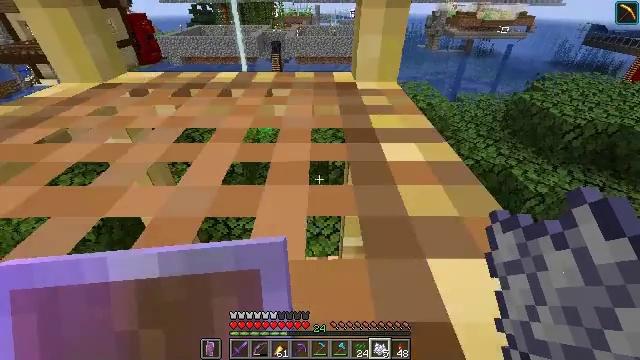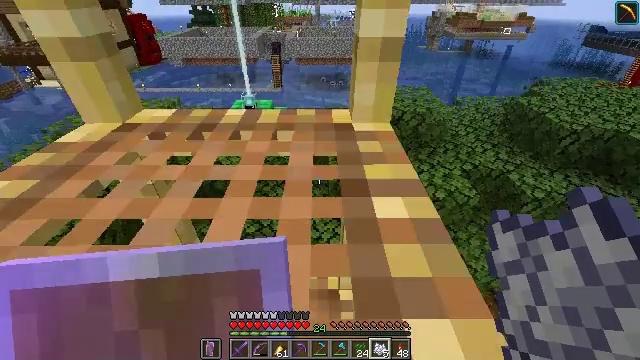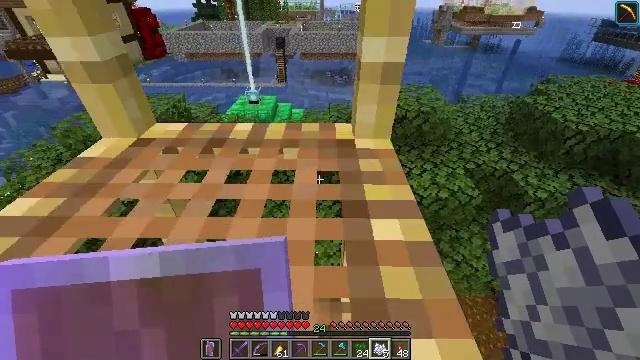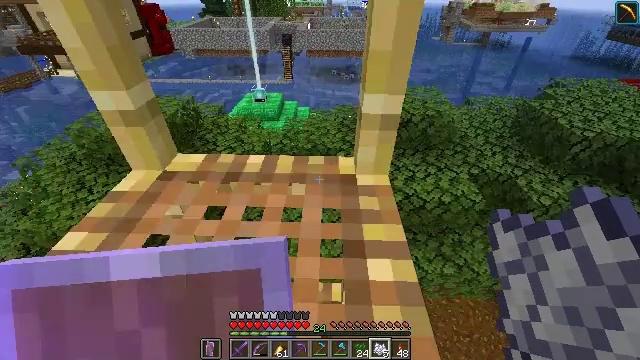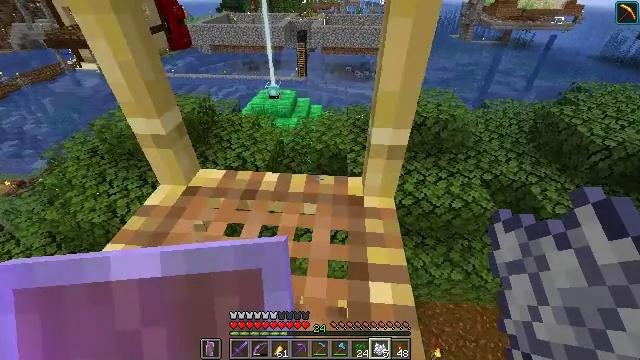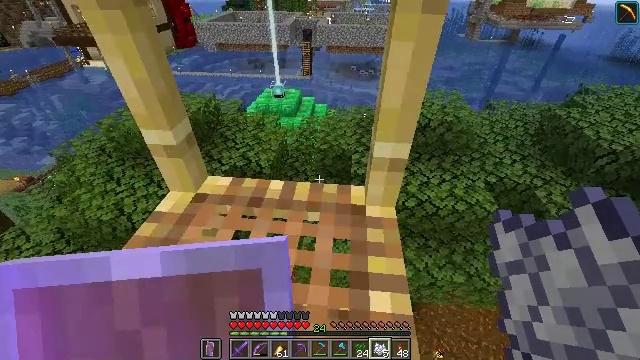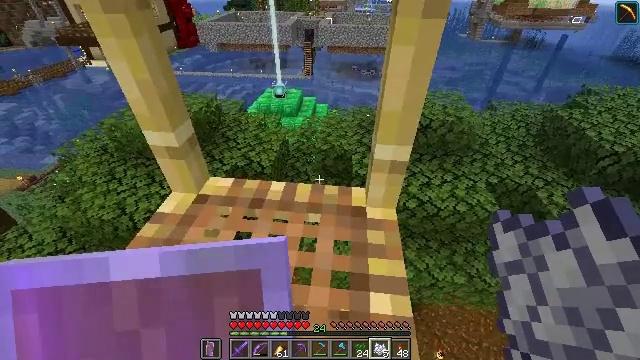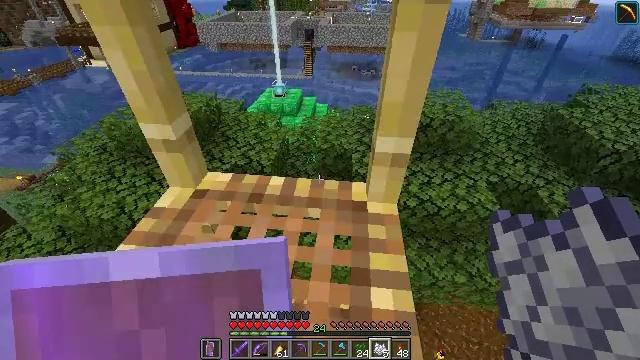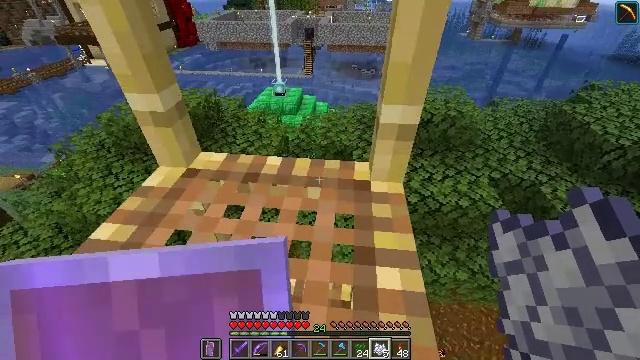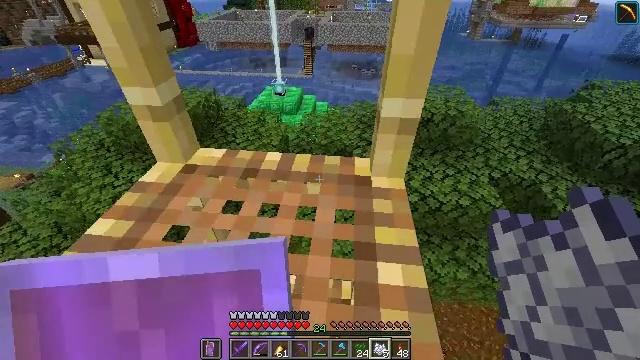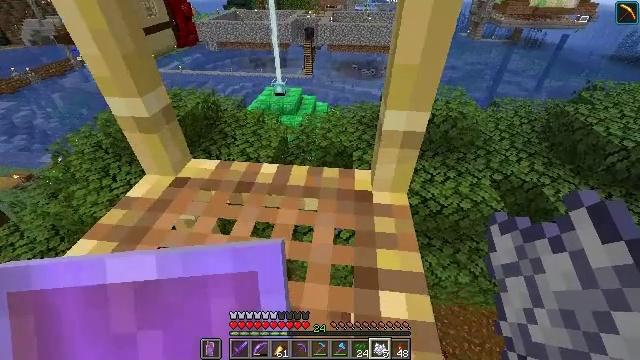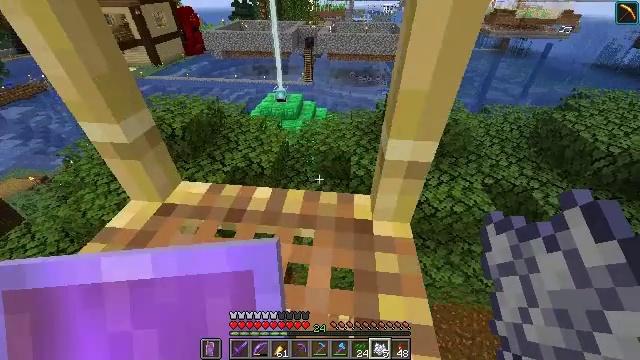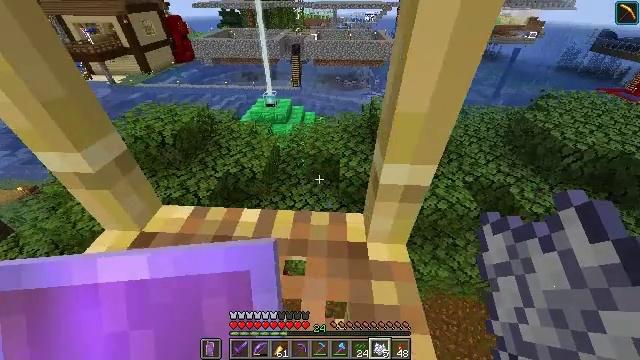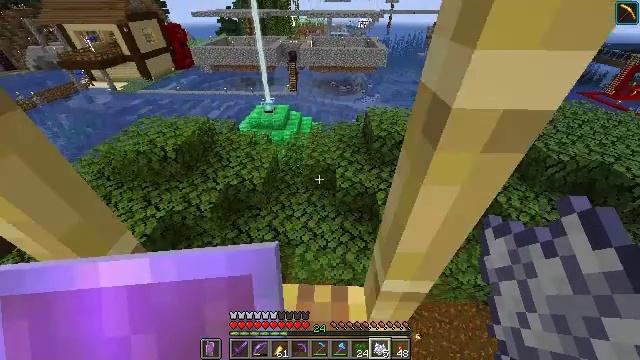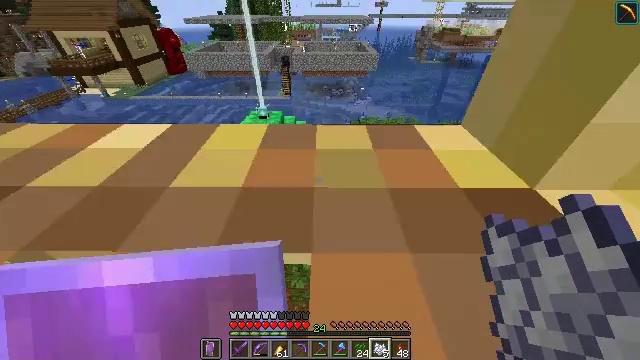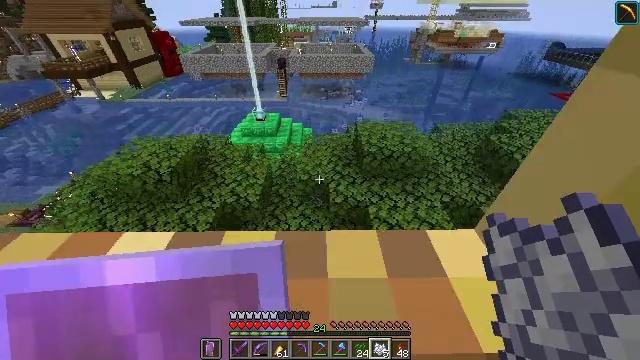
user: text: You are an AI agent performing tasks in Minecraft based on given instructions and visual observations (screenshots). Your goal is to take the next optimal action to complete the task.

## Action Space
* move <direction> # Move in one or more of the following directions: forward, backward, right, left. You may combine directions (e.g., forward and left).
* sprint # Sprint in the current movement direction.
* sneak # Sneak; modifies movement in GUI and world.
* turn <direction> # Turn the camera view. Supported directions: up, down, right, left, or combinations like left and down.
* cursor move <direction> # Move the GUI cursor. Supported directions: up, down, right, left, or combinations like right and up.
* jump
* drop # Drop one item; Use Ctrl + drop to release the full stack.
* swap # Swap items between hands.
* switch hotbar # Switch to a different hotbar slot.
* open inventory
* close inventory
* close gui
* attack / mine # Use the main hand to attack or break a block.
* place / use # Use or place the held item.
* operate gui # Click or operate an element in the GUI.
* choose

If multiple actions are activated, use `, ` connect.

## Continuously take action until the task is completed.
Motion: motion action
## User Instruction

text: Gather dark oak leaves from the canopy.
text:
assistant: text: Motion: jump
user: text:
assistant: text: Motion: turn down, jump
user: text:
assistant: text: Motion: turn left, jump
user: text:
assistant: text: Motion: turn left
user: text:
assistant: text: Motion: turn left
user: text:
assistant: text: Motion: no_op
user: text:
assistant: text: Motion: no_op
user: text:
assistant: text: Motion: no_op
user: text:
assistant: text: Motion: no_op
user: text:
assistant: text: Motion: move forward, sprint
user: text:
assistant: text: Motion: move forward, sprint
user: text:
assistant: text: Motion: move forward, sprint, turn right
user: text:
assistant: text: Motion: move forward, sprint, turn right, jump
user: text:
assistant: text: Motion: move forward, sprint, turn right, jump
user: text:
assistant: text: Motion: move forward, sprint, jump
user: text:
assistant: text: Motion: move forward, sprint, jump
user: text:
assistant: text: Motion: move forward, sprint, jump
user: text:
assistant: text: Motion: move forward, sprint, jump
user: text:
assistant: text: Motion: move forward, sprint
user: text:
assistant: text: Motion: move forward, sprint
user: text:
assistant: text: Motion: move forward, sprint
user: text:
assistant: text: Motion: move forward, sprint, jump
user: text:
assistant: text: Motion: move forward, sprint, jump
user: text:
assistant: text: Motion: move forward, sprint, jump
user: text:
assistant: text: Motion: move forward, sprint, jump
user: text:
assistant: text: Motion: move forward, sprint, jump
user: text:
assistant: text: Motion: move forward, sprint, turn left, jump
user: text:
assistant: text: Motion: move forward, sprint, turn left, jump
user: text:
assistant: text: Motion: turn left and down
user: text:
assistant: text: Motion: turn left and down